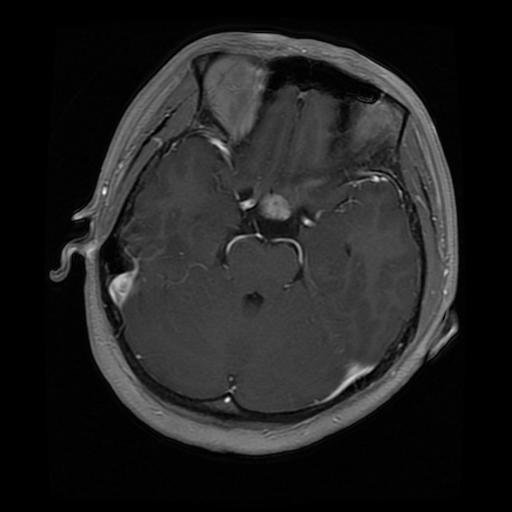
Label: pituitary